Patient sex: M
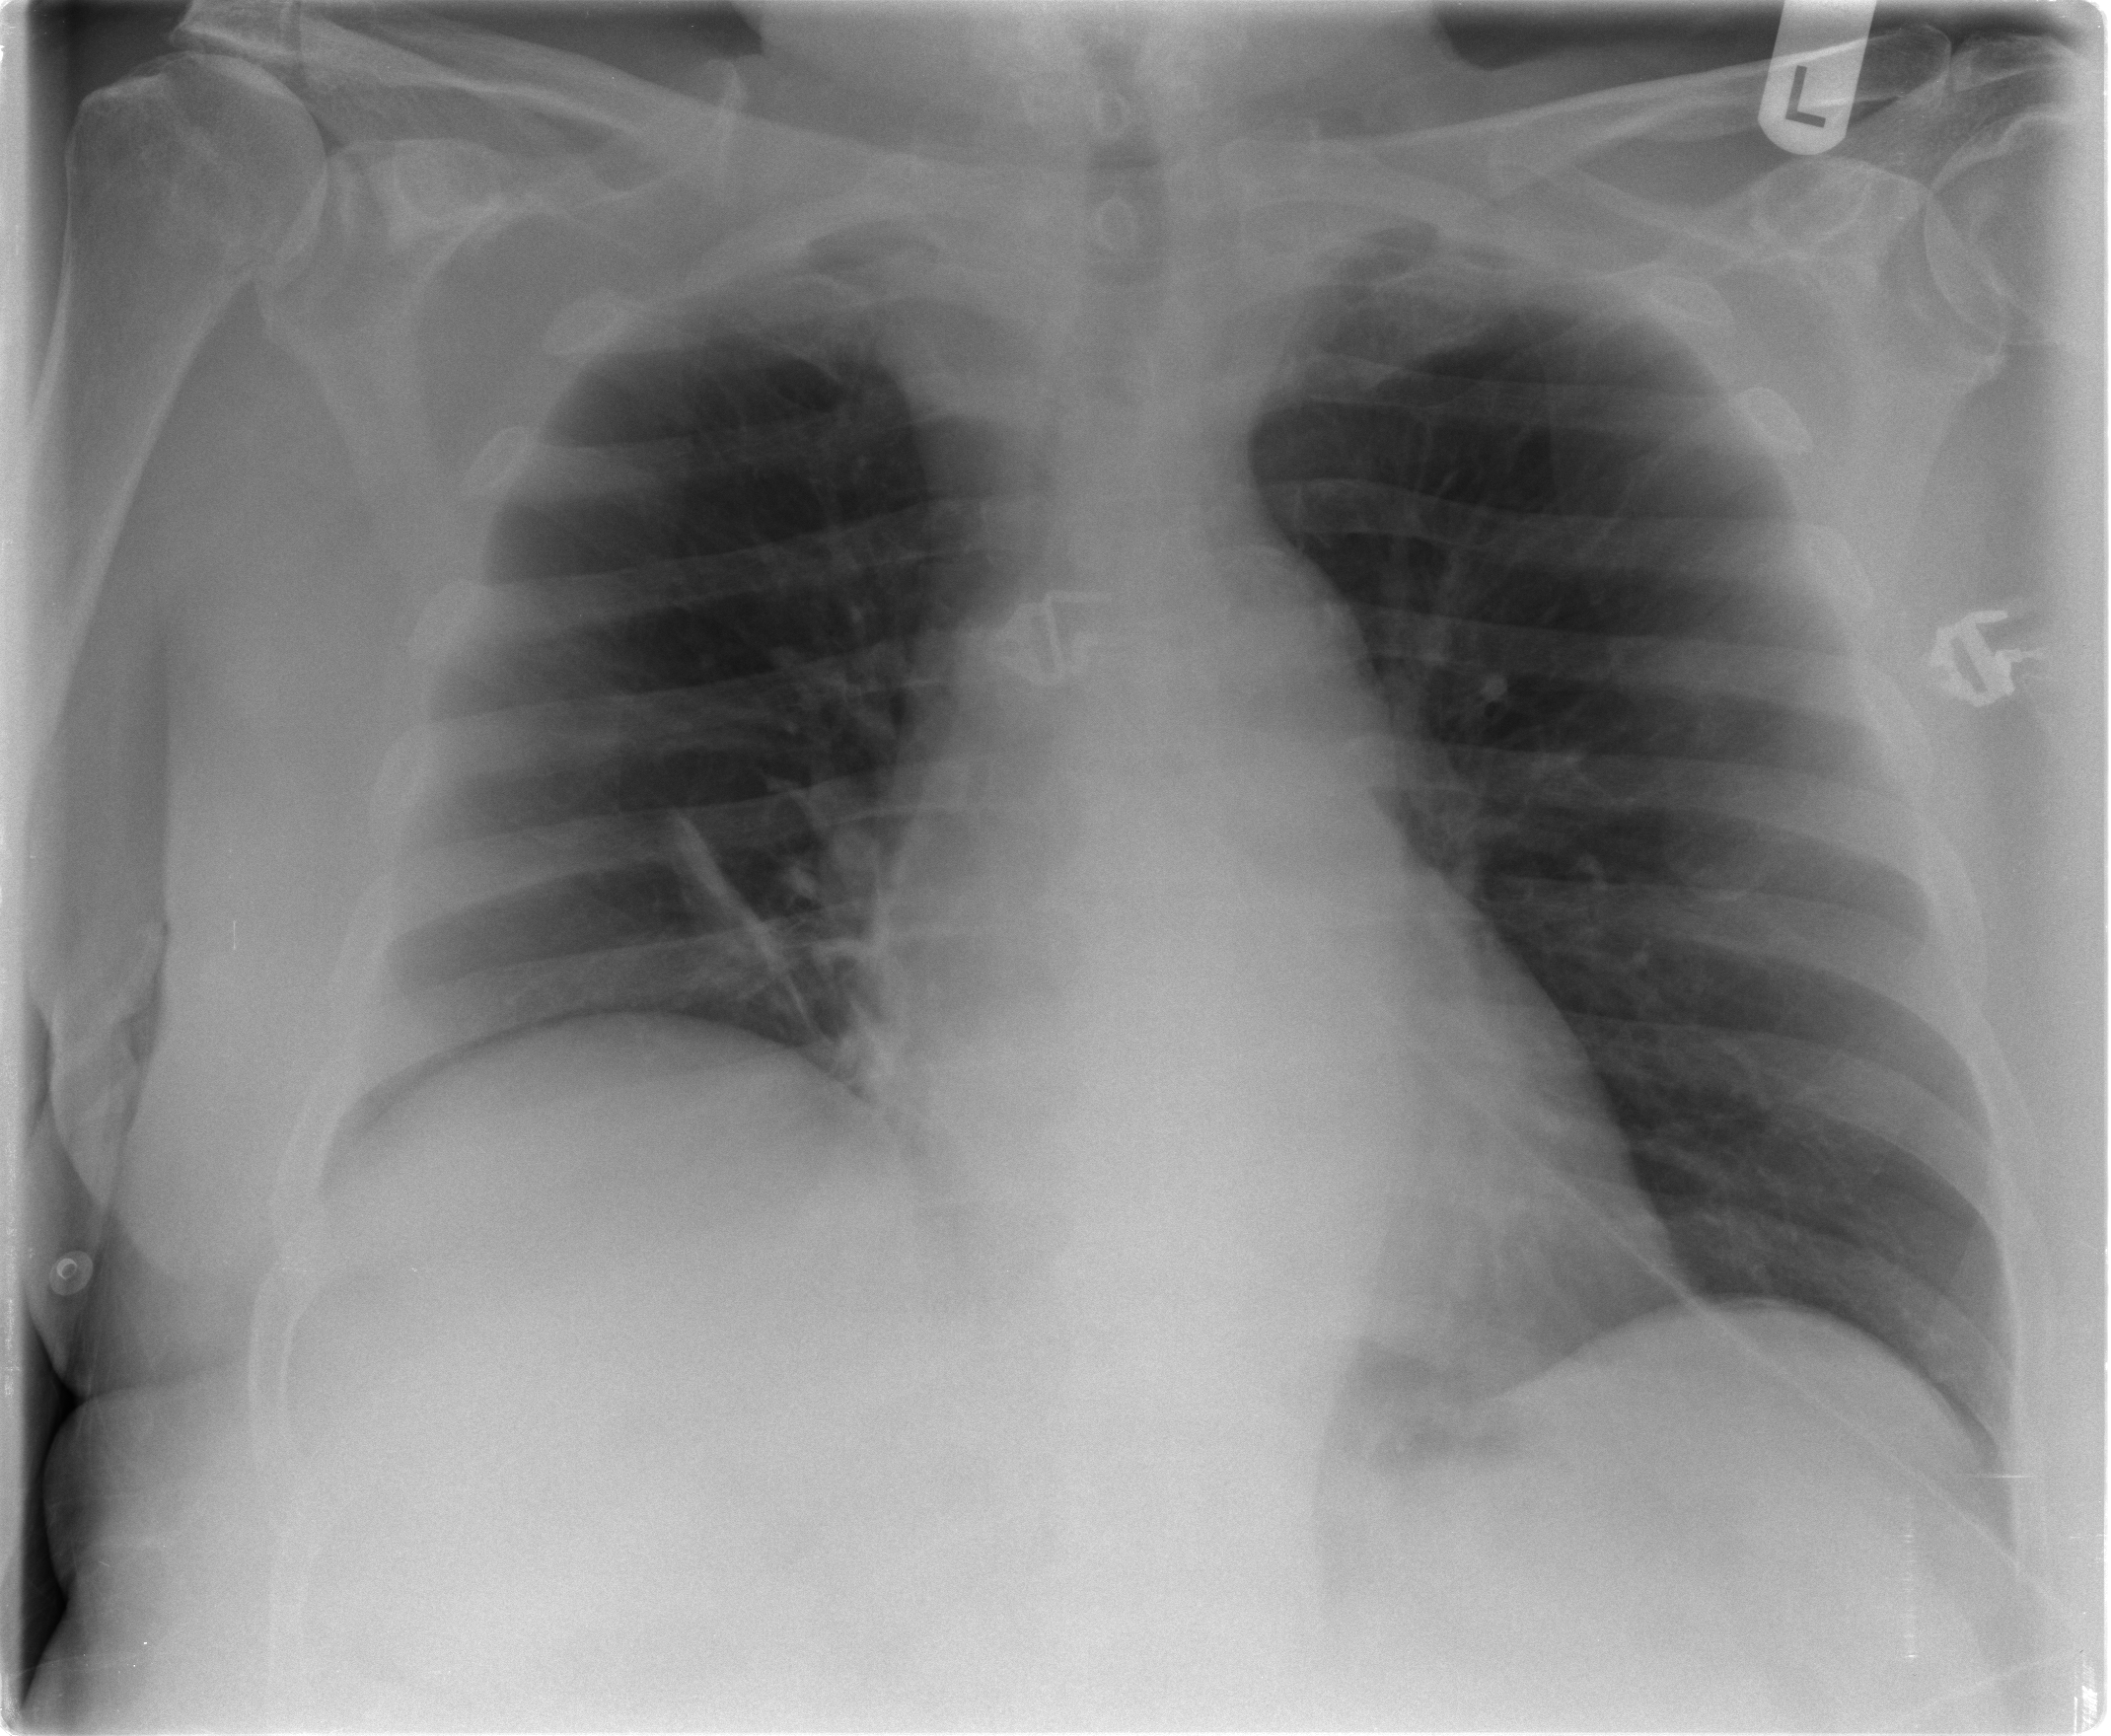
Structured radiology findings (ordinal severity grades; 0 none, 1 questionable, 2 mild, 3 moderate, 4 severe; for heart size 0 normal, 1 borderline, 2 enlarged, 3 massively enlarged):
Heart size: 0
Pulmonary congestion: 0
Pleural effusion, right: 0
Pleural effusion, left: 0
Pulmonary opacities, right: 0
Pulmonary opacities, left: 0
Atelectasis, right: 2
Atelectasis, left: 0